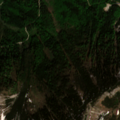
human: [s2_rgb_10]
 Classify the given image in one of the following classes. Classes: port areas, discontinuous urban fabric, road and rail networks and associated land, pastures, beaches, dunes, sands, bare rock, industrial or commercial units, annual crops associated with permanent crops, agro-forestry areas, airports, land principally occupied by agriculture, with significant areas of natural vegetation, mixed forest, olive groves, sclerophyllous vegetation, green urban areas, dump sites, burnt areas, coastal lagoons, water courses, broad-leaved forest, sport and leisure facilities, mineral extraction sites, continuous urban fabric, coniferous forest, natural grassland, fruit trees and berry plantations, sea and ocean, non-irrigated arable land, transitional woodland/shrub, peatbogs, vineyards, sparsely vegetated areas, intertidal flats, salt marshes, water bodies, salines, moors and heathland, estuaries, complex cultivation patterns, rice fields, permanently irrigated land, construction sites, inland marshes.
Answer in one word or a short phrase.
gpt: broad-leaved forest, coniferous forest, mixed forest, sparsely vegetated areas